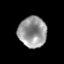
Tissue: prostate
Cell type: T cells
Senescence score: 0.3165
Nuclear area (px): 854
Mean DAPI intensity: 151.279